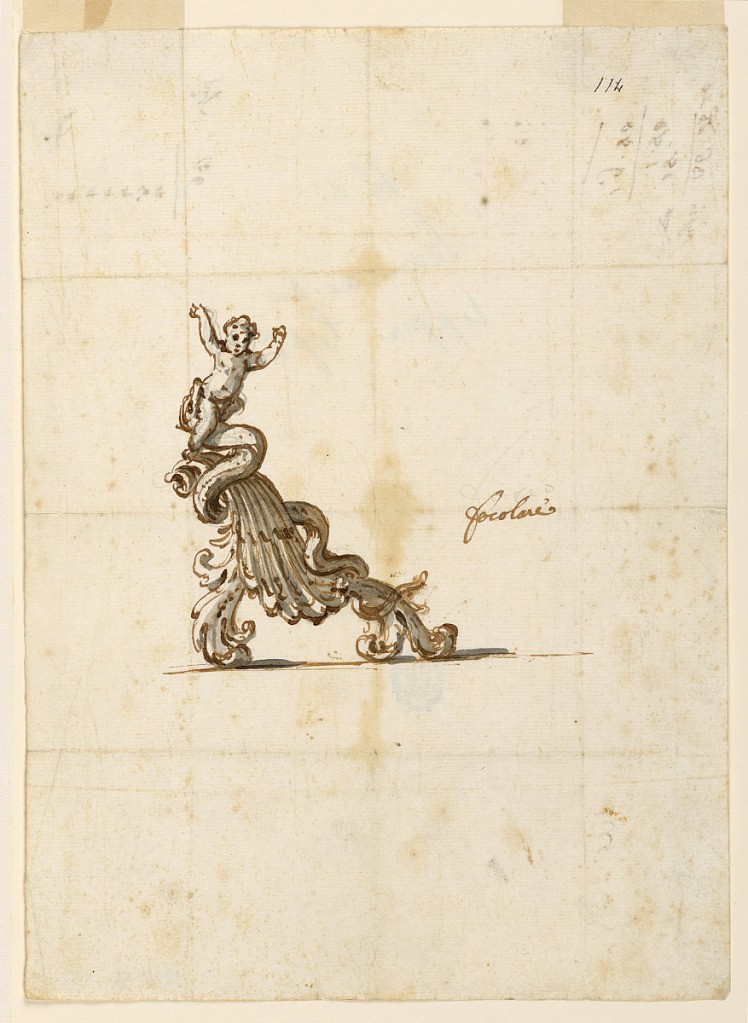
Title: Project for an andiron
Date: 1700–1750
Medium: Black chalk, ink, pen in grey/brown watercolors on paper.
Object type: Drawing
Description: Vertical rectangle. The design is in small scale. A shell scroll is supported by two leaf scrolls. They are surrounded by a snake biting in the back of a child. Written beside: "focolare," first in pencil, then in ink. On the reverse, in two different inks, the accounts of the weight with the result "pessi 36" and "19.80"